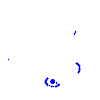
Particle: pion